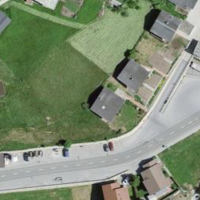
EUNIS habitat code: 54
Species observed at this site:
Clematis vitalba